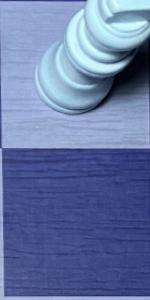
Label: Empty